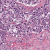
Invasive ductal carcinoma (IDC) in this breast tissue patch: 1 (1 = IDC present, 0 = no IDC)